Question: I have this for my quantity selector on a product page:
'''
<div class="quantity"><input type="number" step="<?php echo esc_attr( $step ); ?>" min="<?php echo esc_attr( $min_value ); ?>" max="<?php echo esc_attr( $max_value ); ?>" name="<?php echo esc_attr( $input_name ); ?>" value="<?php echo esc_attr( $input_value ); ?>" size="4" title="<?php _ex( 'Qty', 'Product quantity input tooltip', 'woocommerce' ) ?>" class="input-text qty text" maxlength="12" /></div>
'''
I just discovered this bug, only seems to be occurring in Chrome (or its a feature of Chrome?), where there are little arrows inside the box that displays the current quantity in addition to the plus/minus buttons outside of the box. The little arrows don't show in IE/Firefox, and I don't see them in my source. Not sure how to hide them. Anyone run into this before?

Using Woocommerce 2.0.4 in Wordpress 3.5.1
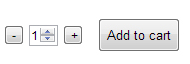
Answer: Webkit browsers (chrome and safari) automatically create these buttons as part of the user interface experience. I would not be surprised if other browsers (IE/Firefox) follow suit in the near future.
This causes difficulties when a website has already added this feature manually. Personally, I think the plus and minus buttons added by woocommerce are rather annoying. You'll notice that many e-commerce sites do not provide a plus and minus button. eBay, for example, has you type in the amount you want, whereas amazon provides a dropdown.
Woocommerce is making too many assumptions, in my opinion. In either event, opinions aside, you have two options:
1. Use a solution such as @Drawrdesign provided in his link (Can I hide the HTML5 number input's spin box?). This will mean overriding the user-interface behavior a person may expect from their browser.
2. Change woocommerce to accomodate the browser variances better, either: remove the plus and minus buttons (not easy because woocommerce adds them via javascript and overriding the template file wont remove them; a quick hack is to add the class buttons_added to your div.quantity you pasted), thus requiring your user to manually enter the amount in IE/Firefox, or replace the input altogether with a drop down of quantities such as amazon does.